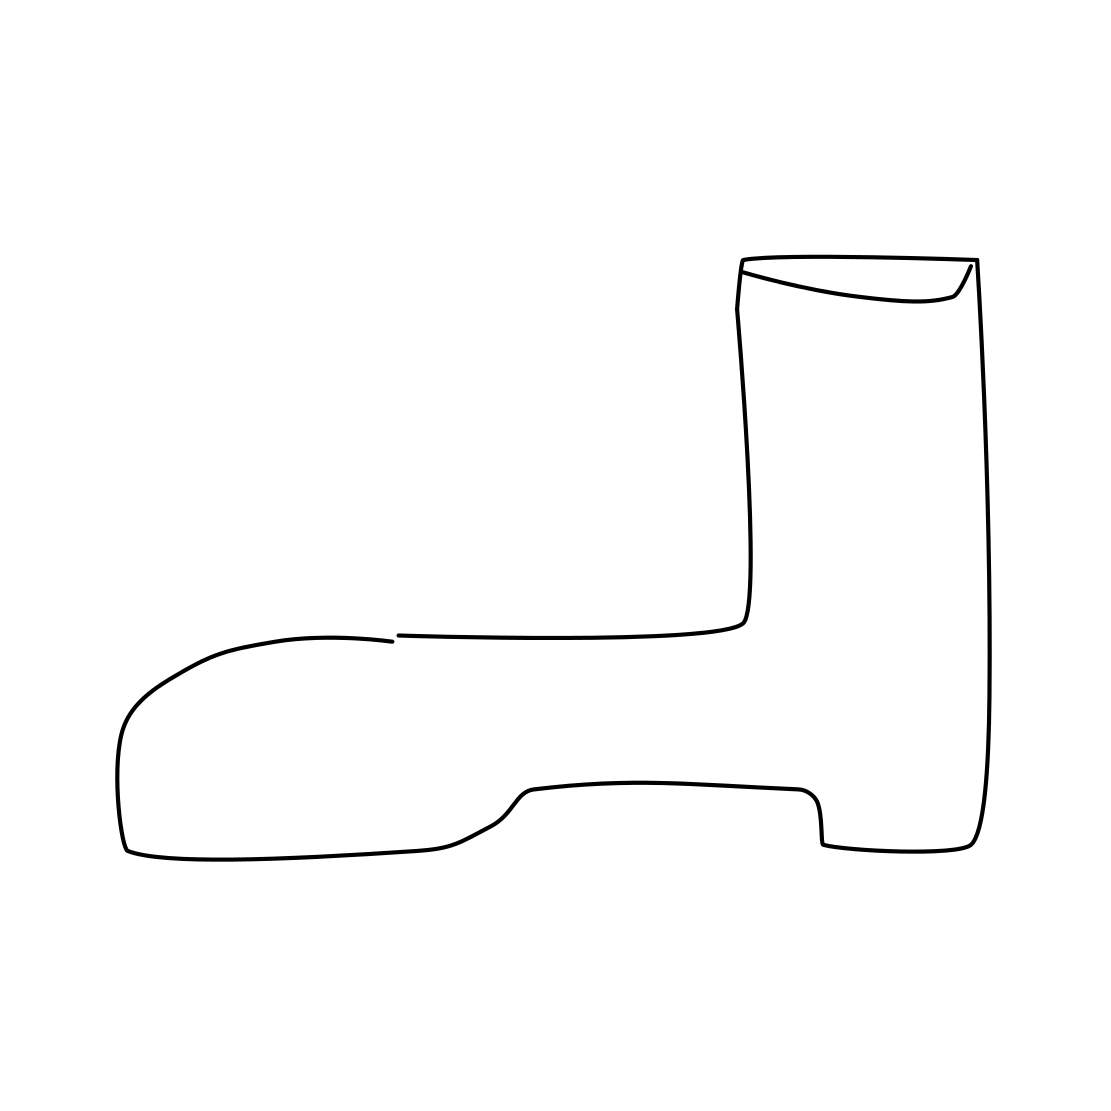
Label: shoe